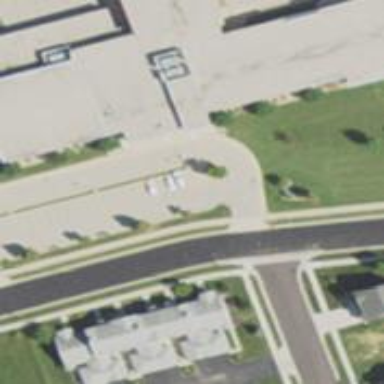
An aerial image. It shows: Marked road crossing.